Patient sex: F
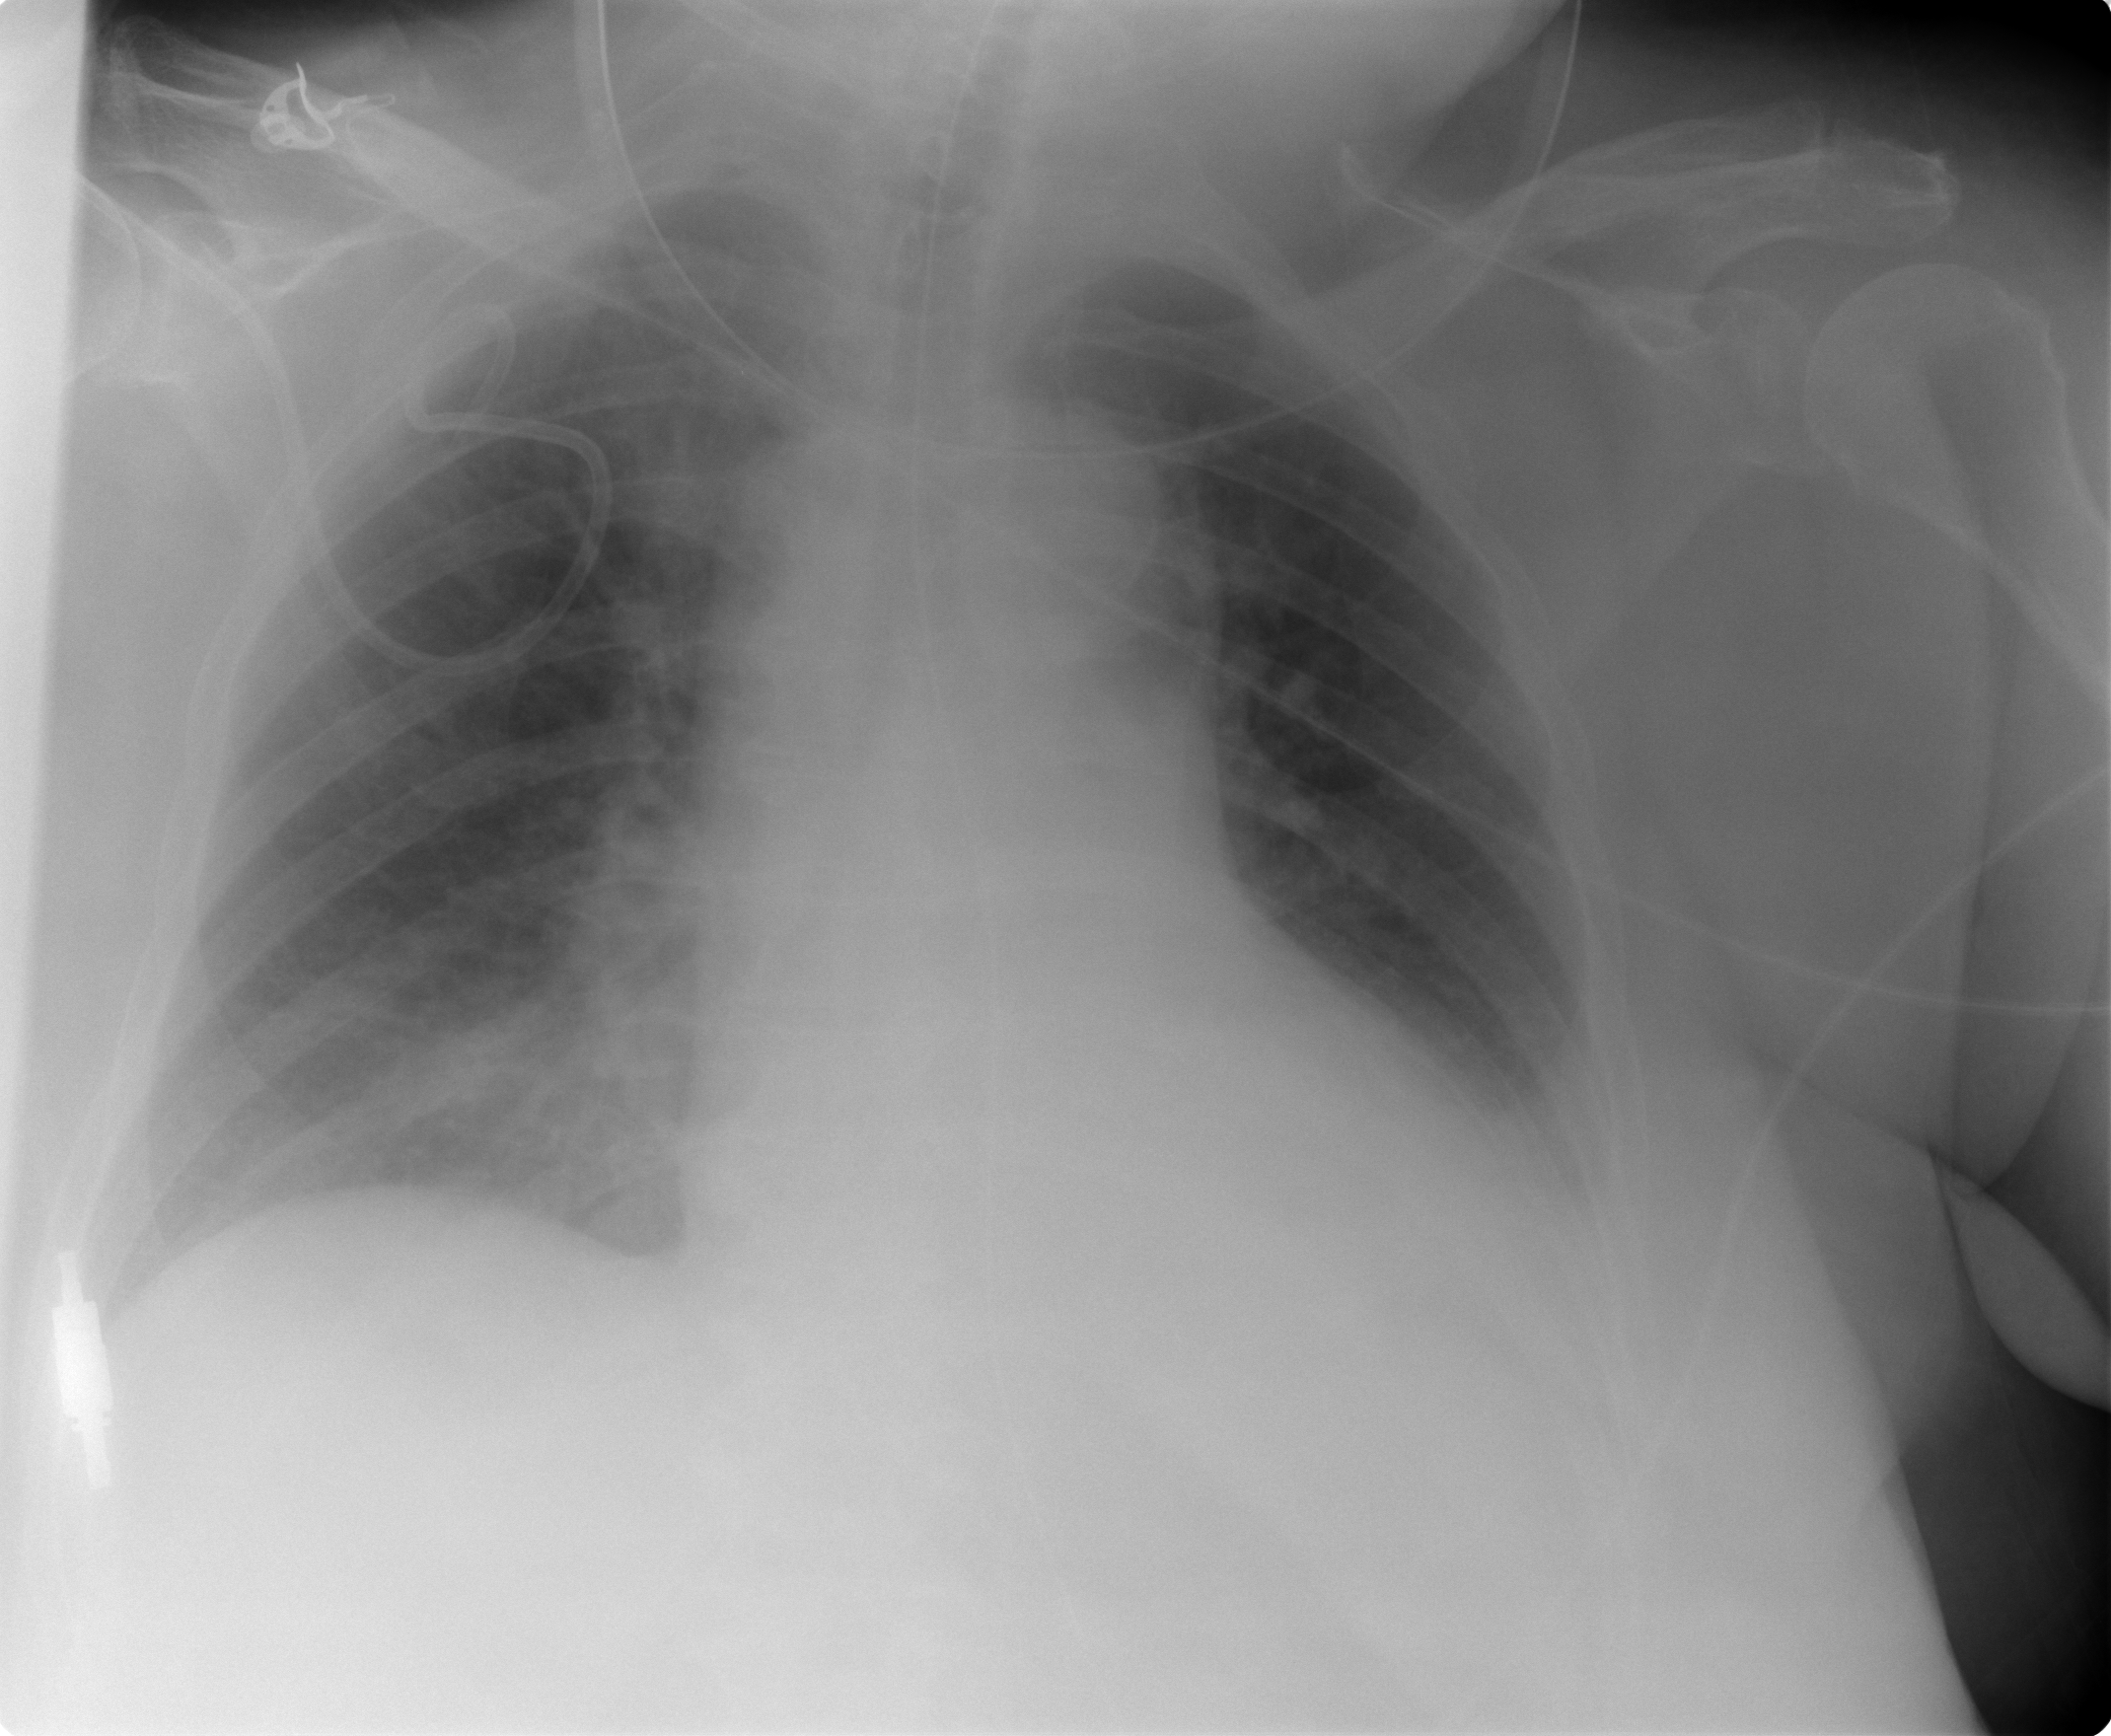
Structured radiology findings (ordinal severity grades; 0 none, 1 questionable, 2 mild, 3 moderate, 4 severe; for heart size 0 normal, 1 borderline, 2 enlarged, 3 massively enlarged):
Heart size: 2
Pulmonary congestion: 2
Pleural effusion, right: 2
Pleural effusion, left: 2
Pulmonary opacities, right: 0
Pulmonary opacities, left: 0
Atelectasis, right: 2
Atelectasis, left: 3